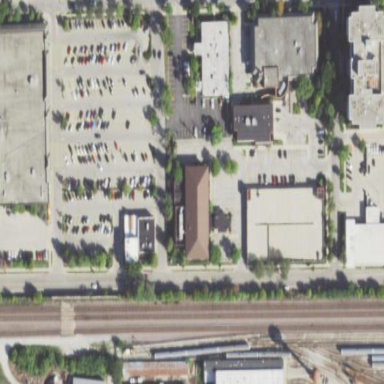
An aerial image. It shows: Parking area.